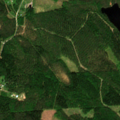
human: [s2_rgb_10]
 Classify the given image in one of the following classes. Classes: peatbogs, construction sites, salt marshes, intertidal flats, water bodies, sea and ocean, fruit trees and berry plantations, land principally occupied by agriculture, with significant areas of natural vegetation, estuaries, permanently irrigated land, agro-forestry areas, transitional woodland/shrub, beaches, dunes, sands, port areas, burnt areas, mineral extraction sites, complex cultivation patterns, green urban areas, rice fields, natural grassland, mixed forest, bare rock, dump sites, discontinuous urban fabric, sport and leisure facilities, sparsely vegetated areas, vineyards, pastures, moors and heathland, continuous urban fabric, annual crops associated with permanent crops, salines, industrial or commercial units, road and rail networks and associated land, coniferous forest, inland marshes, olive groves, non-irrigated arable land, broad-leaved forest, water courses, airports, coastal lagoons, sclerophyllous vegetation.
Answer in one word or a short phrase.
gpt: coniferous forest, mixed forest